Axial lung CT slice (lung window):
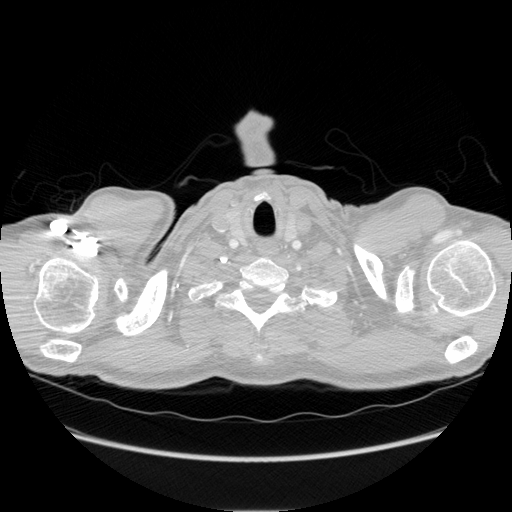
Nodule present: no